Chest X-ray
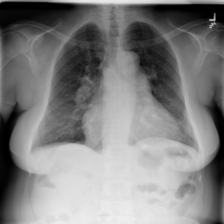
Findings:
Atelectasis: negative
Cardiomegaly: positive
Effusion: negative
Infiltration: negative
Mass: negative
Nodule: negative
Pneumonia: negative
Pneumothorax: negative
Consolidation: negative
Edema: negative
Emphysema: negative
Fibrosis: negative
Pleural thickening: negative
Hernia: negative